Question:
Context: I am a student and I am trying to prepare a proof of concept for quick network-monitoring.
our imaginary context is that we have multiple clusters which are on different subnets. I have read numerous documentations regarding ganglia and what I really want to find out is during node polling, assuming that gmetad is on a different subnet as the node as well, is there any security measure that is utilised to protect sending the XML data over TCP.
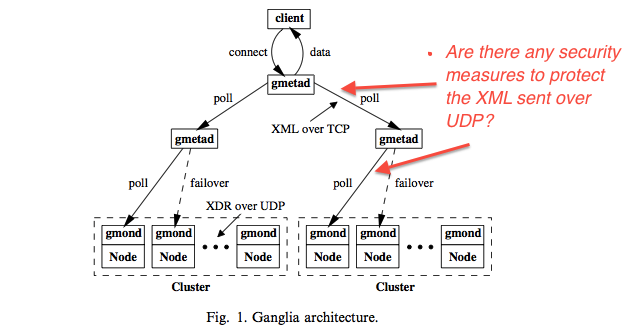
Answer: It's not entirely clear whether you mean to ask about TCP or UDP transport here, but I assume TCP since that's how gmetad-gmetad and gmetad-gmond communication is done.
The only security measures are the 'trusted_hosts' configuration attribute for gmetad and the <URL> that can be specified for gmond's 'tcp_accept_channel' configuration.
You could perhaps consider a secure tunneled route between the hosts if you're looking to avoid eavesdropping?